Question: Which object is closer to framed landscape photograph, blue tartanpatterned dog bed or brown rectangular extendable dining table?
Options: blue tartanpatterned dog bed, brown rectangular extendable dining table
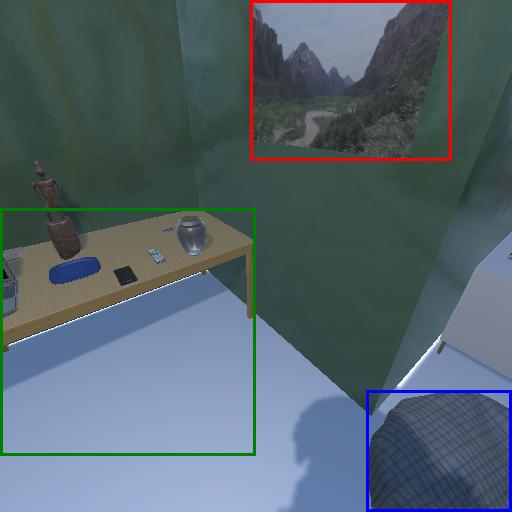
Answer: blue tartanpatterned dog bed